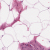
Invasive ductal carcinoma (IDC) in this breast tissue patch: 0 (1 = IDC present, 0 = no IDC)